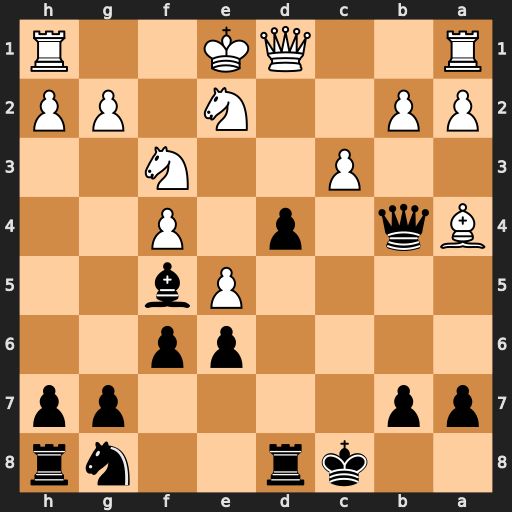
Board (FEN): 2kr2nr/pp4pp/4pp2/4Pb2/Bq1p1P2/2P2N2/PP2N1PP/R2QK2R
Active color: b
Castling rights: KQ
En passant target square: -
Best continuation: dxc3 Qc1 c2+ Kf2 Qxa4